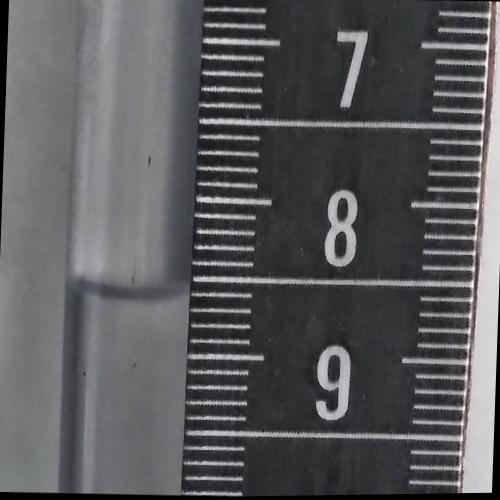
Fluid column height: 8.6 cm